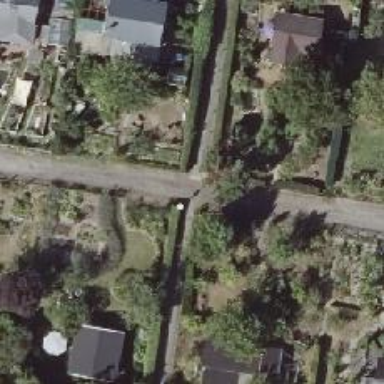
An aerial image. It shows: Footway.